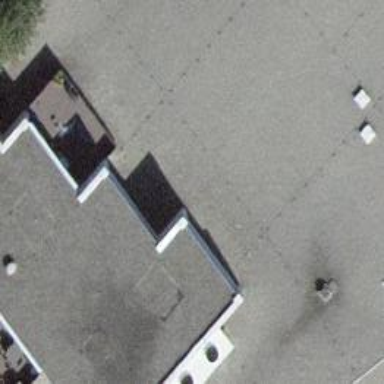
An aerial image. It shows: Retail building with flat roof.